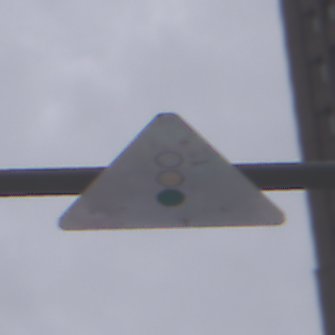
Verkehrszeichen: Lichtzeichenanlage
Umgebung: Outdoor, Urban
Tageszeit: MorningAfternoon
Wetter: Overcast
Licht: Natural
Jahreszeit: NotSpecified
Kontrast: LowContrast